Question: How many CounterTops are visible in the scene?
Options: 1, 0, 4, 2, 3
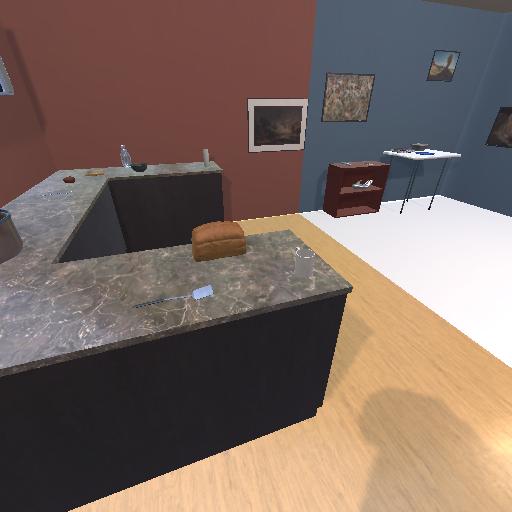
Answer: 1